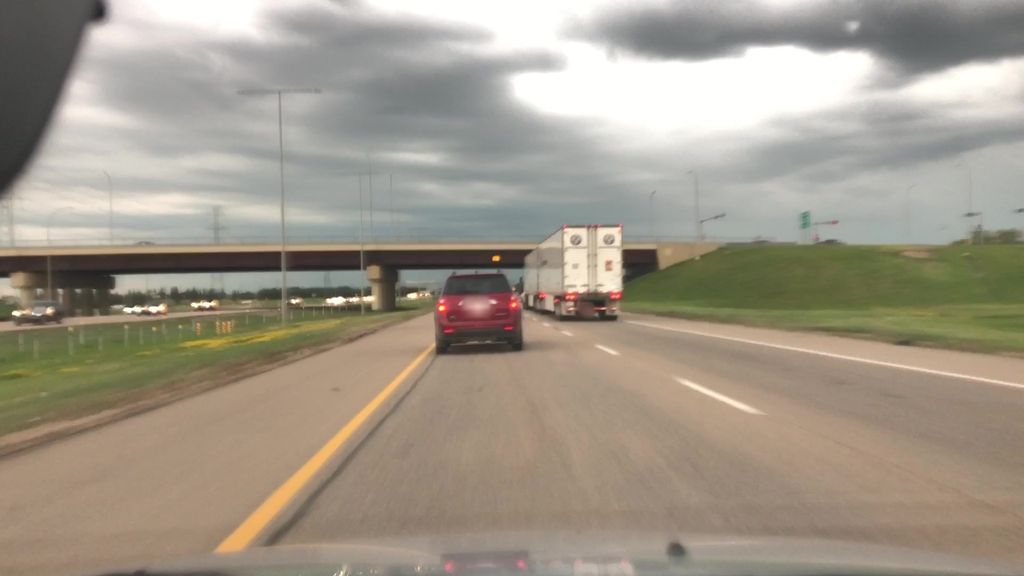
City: edmonton